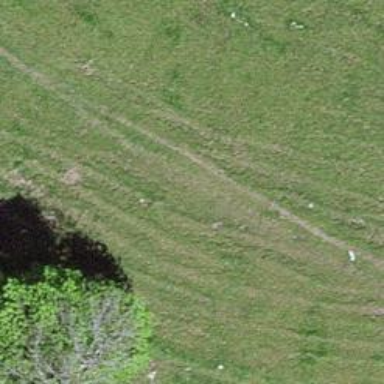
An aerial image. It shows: Grassy path.